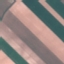
Land use / land cover class: AnnualCrop